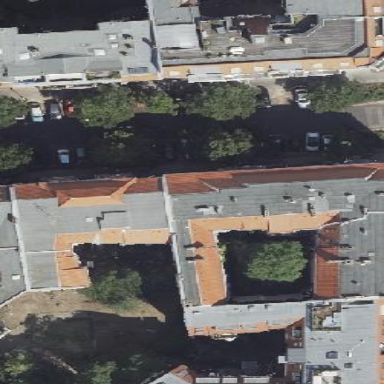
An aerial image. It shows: Apartments building with double saltbox roof made of roof tiles.